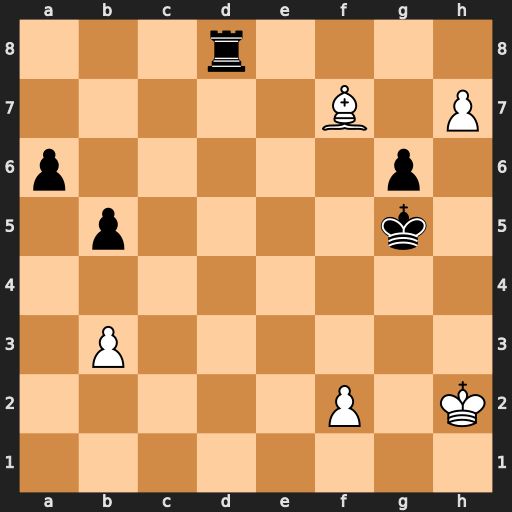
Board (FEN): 3r4/5B1P/p5p1/1p4k1/8/1P6/5P1K/8
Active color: w
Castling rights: -
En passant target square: -
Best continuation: Bg8 Rd4 h8=Q Rh4+ Qxh4+